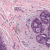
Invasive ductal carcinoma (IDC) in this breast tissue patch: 0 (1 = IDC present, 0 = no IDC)